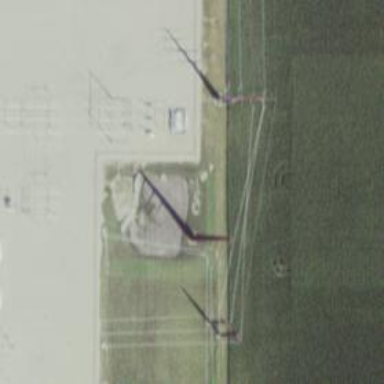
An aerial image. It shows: Power tower.